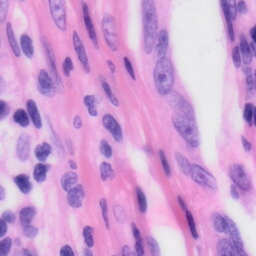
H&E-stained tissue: Skin